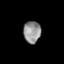
Tissue: prostate
Cell type: T cells
Senescence score: 0.3503
Nuclear area (px): 366
Mean DAPI intensity: 148.421